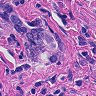
Metastatic tissue present: yes